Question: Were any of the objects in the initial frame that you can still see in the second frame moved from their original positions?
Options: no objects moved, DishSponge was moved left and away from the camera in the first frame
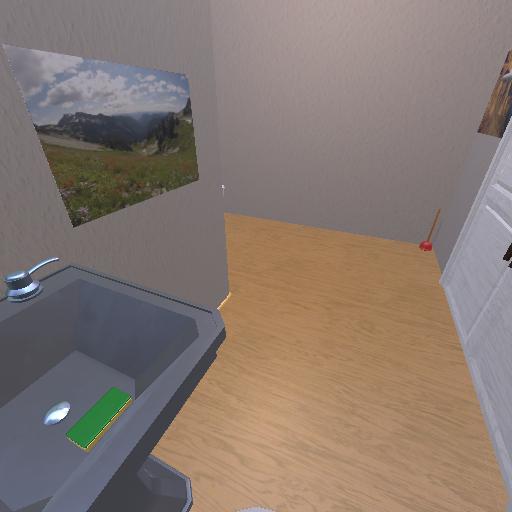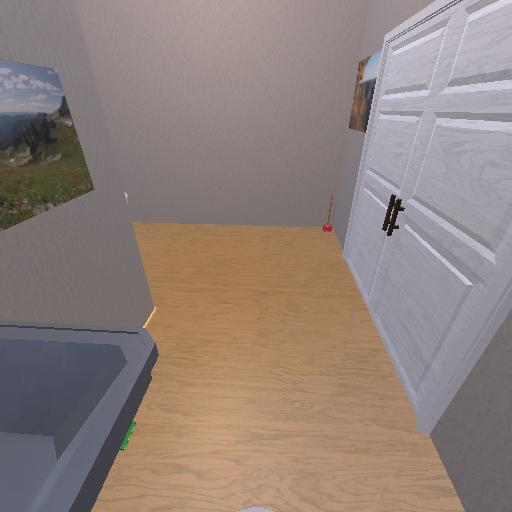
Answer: no objects moved